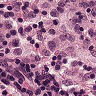
Metastatic tissue present: no